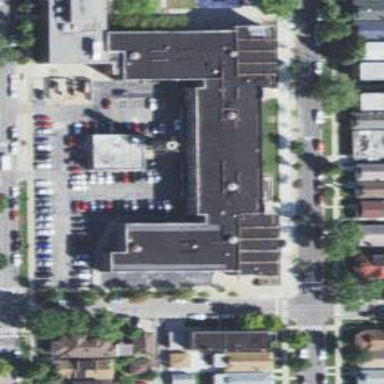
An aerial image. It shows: Healthcare clinic.